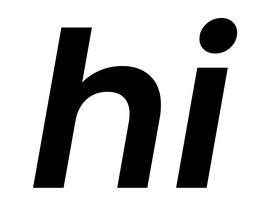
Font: Poppins-SemiBoldItalic